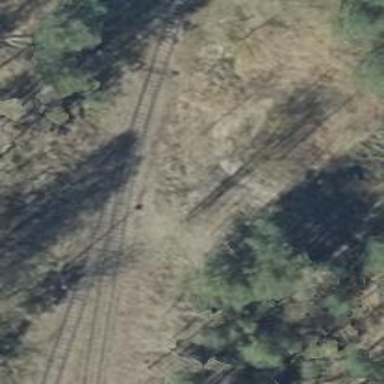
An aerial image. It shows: Railway switch.